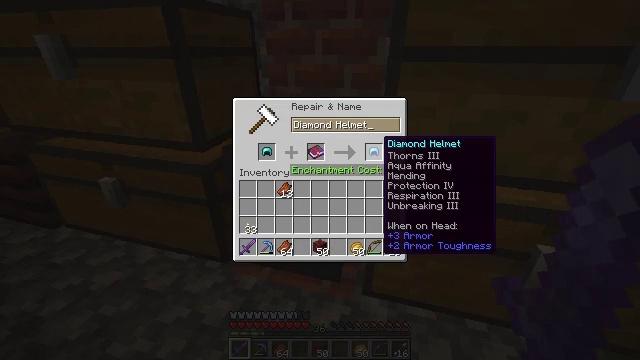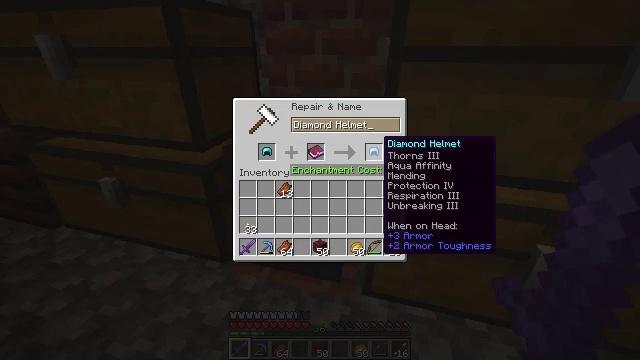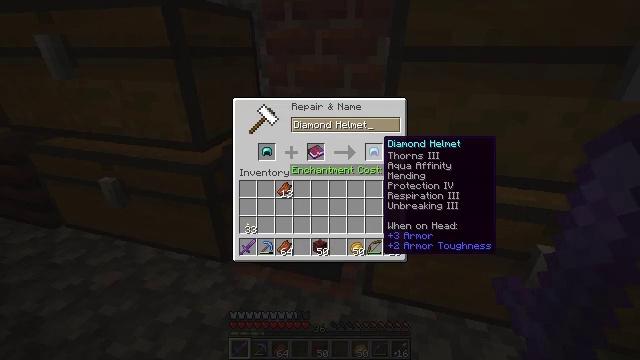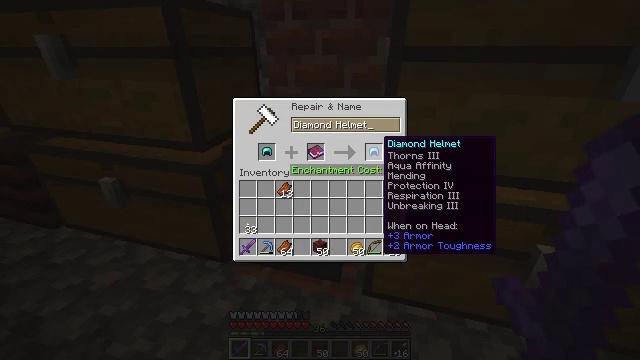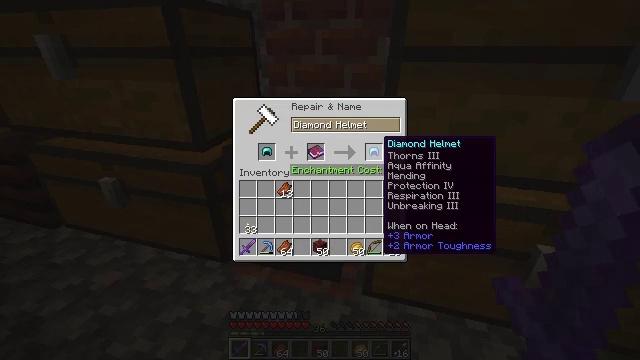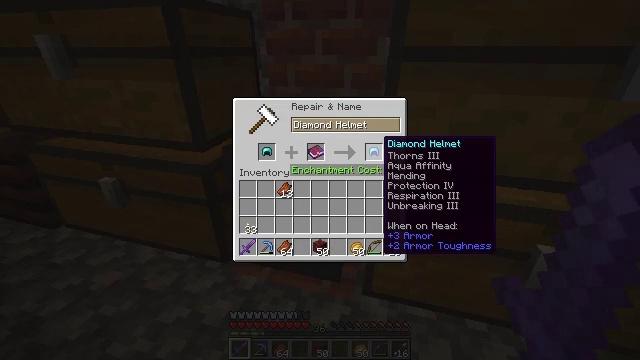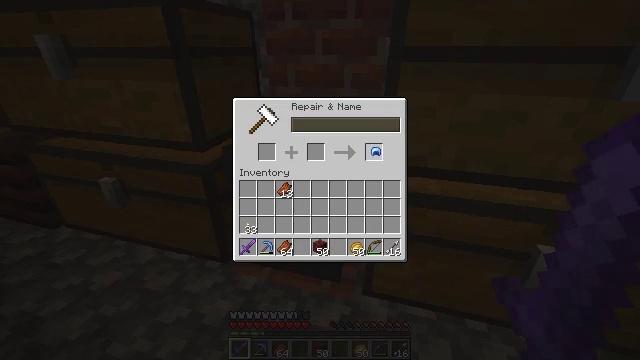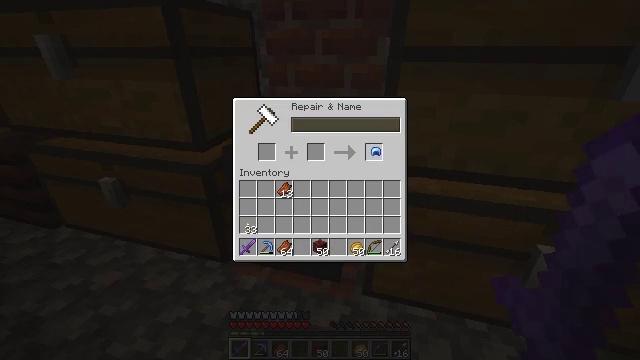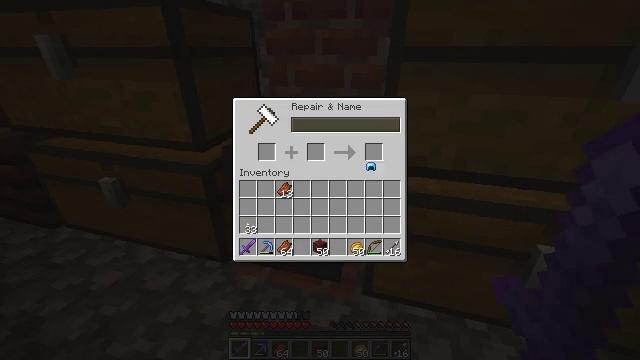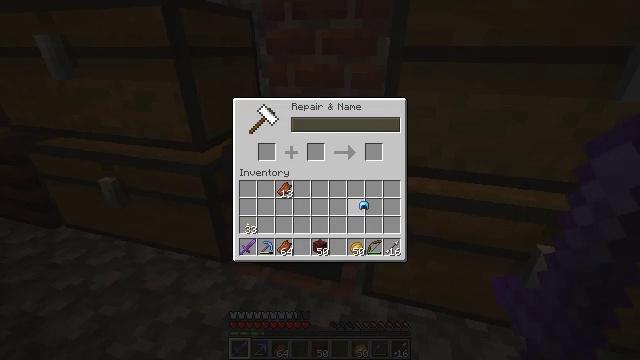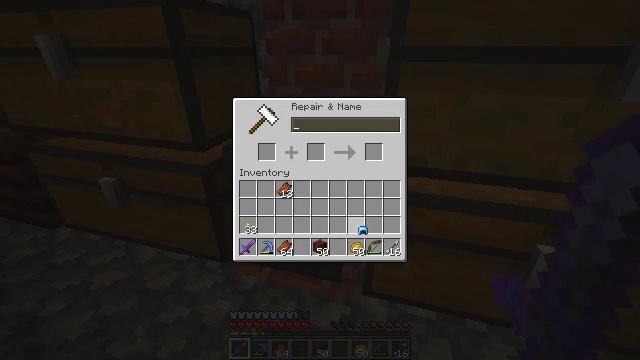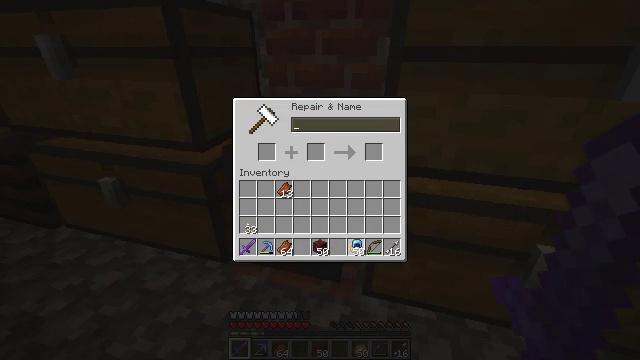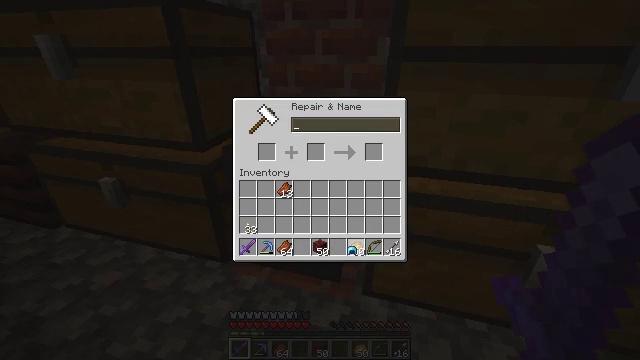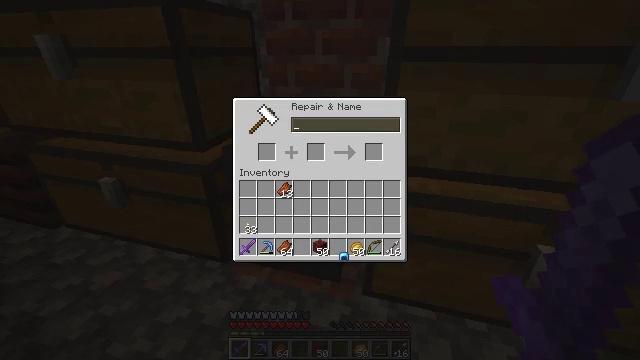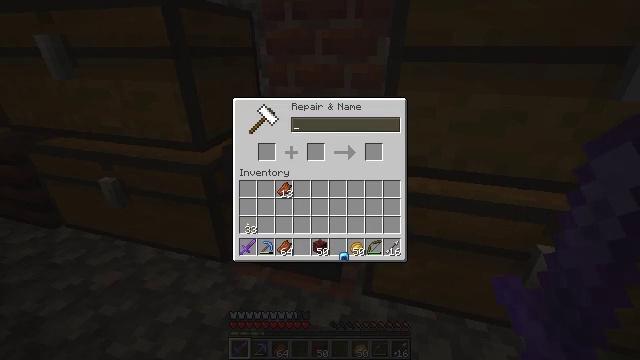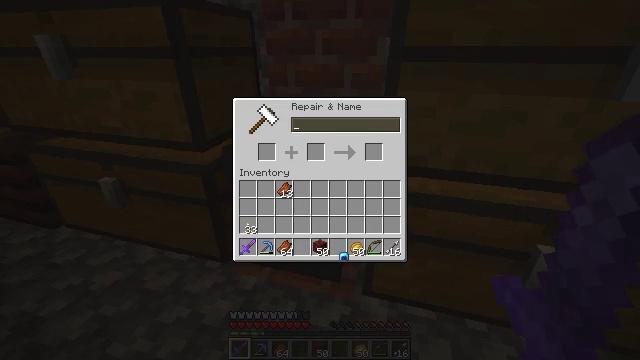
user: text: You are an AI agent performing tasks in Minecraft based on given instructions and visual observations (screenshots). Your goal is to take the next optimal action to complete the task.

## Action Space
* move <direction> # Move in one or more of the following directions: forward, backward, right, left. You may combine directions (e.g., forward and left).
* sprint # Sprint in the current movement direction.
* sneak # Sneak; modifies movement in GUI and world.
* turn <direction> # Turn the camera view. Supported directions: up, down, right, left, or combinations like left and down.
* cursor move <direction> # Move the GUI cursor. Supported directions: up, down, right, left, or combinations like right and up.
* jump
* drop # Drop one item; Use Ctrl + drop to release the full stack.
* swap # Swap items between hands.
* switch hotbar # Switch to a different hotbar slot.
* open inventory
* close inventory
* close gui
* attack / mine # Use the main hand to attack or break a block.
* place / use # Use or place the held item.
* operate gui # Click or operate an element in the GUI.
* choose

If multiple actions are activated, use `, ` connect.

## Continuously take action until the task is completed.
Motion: motion action
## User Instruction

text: Use a smithing table to upgrade a diamond helmet to a netherite helmet.
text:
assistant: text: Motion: no_op
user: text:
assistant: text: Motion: no_op
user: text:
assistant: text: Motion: no_op
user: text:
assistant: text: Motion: no_op
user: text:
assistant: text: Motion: no_op
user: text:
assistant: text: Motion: operate gui
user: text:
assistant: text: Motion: operate gui
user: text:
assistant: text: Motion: cursor move down
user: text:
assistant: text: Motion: cursor move down
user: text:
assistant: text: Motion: cursor move down
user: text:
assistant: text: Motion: cursor move down
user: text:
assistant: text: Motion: cursor move down
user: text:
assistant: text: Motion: cursor move left
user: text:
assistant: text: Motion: no_op
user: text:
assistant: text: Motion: no_op
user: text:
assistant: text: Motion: no_op
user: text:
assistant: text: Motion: no_op
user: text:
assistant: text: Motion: no_op
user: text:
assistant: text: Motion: no_op
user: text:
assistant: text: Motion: operate gui
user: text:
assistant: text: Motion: operate gui
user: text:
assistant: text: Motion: operate gui
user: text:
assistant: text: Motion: no_op
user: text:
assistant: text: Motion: no_op
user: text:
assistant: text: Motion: no_op
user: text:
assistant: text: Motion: no_op
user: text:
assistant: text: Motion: no_op
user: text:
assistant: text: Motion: close gui
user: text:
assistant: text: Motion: turn left, open inventory
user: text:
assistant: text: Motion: turn left and up